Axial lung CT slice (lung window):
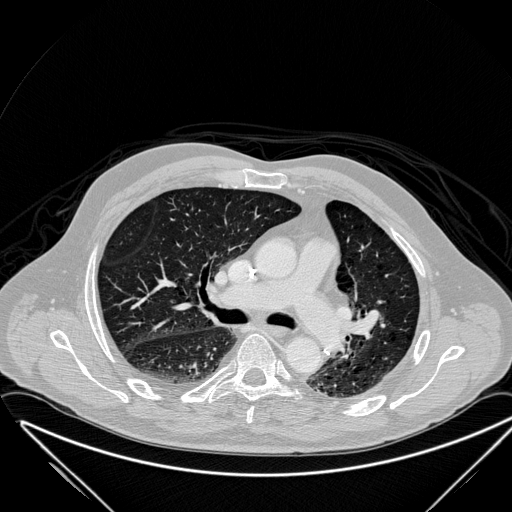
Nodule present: no